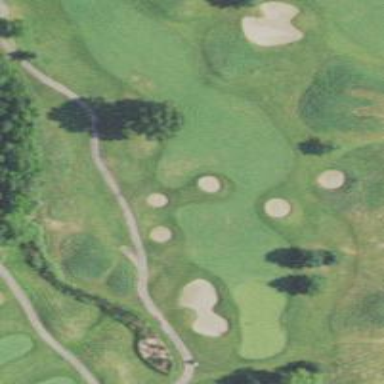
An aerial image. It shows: View of golf hole.